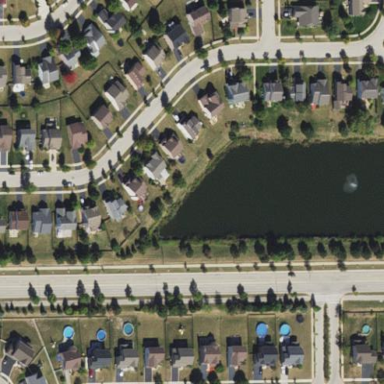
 creating natural and serene environment."